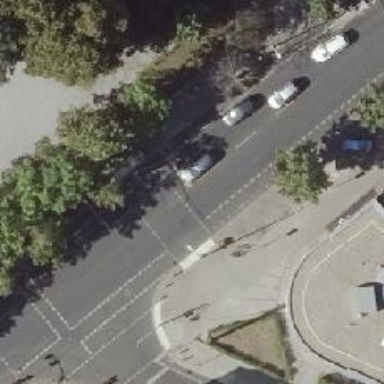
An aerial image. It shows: Road with traffic signals.